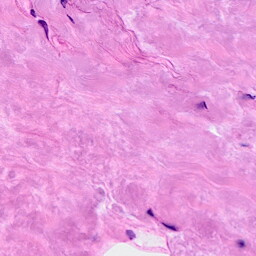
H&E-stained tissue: Breast